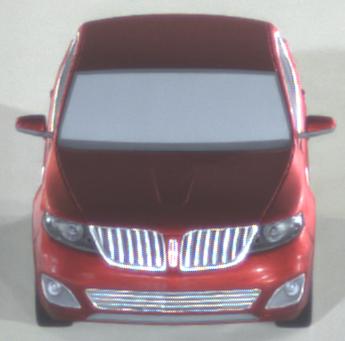
Make: Lincoln
Model: MKS
Detailed model: -
Model produced from: 2008
Model produced until: 2011
Doors: 4
Color: red
Road condition: wet road
Daytime: night
Contrast: high contrast